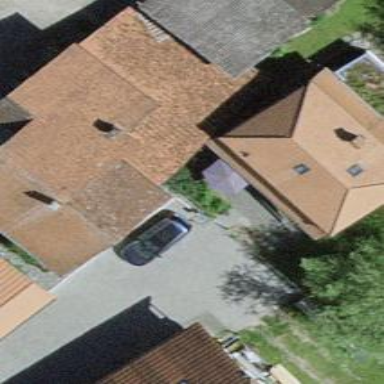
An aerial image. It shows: Residential building.